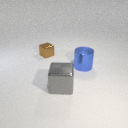
large gray metal cube to the right of small brown metal cube